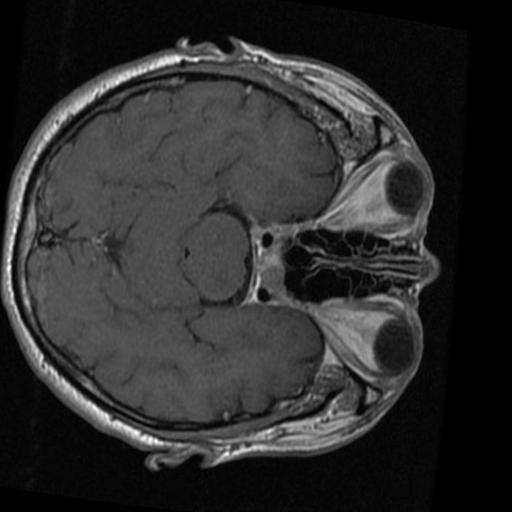
Label: brain_tumor